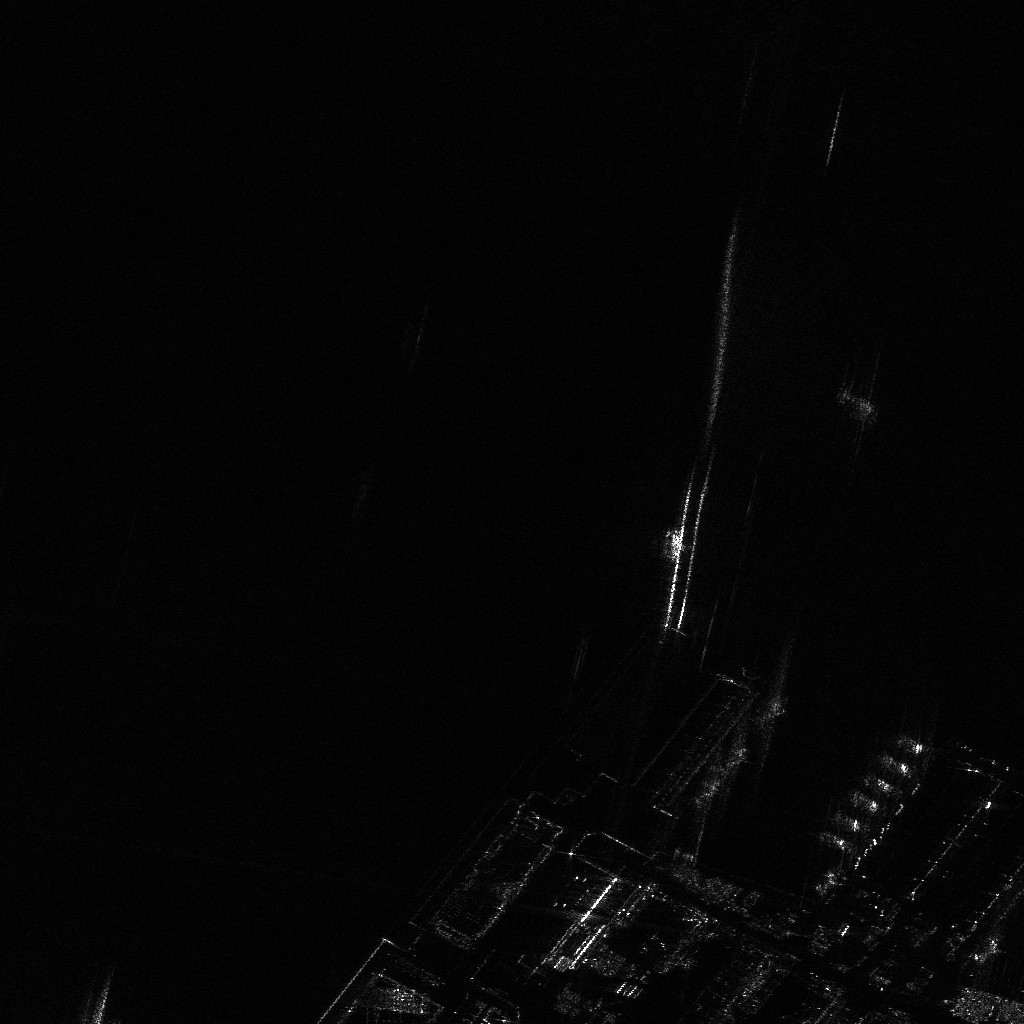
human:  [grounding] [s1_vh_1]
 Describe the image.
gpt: In the satellite image, there is  <ref>1 medium container </ref> <box>[[64, 50, 66, 54, 15]]</box> located at center,  <ref>7 medium container </ref> <box>[[79, 81, 83, 82, 27], [81, 79, 84, 80, 27], [82, 77, 85, 78, 27], [84, 75, 87, 77, 27], [85, 74, 89, 75, 27], [86, 71, 89, 73, 27], [95, 90, 97, 94, 32]]</box> located at bottom right.